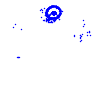
Particle: electron